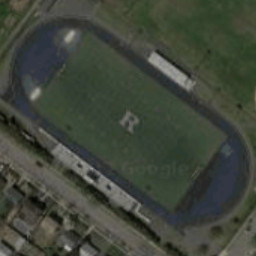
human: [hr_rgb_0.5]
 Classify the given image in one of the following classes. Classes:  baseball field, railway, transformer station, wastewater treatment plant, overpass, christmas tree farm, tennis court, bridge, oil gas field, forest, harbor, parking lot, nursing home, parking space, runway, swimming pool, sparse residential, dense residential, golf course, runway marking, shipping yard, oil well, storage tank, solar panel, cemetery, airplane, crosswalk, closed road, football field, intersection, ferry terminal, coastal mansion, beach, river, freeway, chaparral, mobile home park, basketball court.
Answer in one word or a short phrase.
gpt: football field